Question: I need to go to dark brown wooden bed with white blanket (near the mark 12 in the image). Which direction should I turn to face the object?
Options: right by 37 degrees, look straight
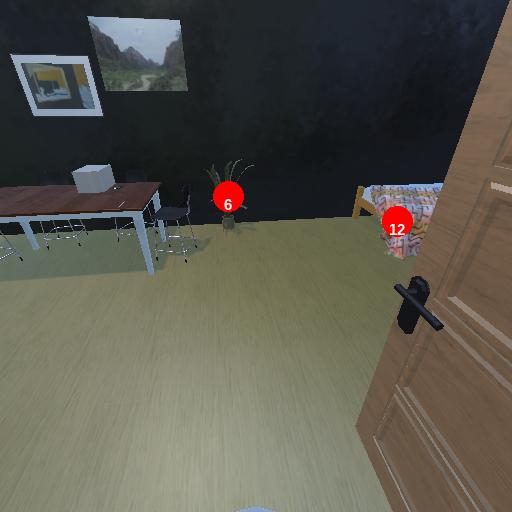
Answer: right by 37 degrees